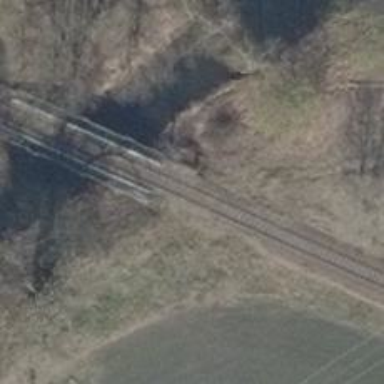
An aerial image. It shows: Disused railway spur bridge.